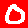
Digit: 0